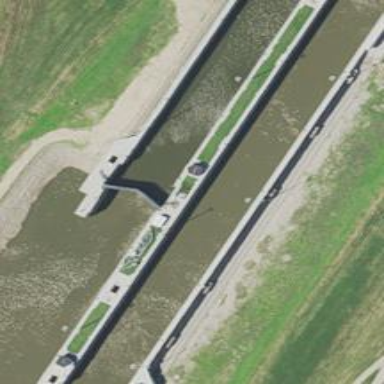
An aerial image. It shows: Lock on the water.